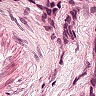
Metastatic tissue present: yes